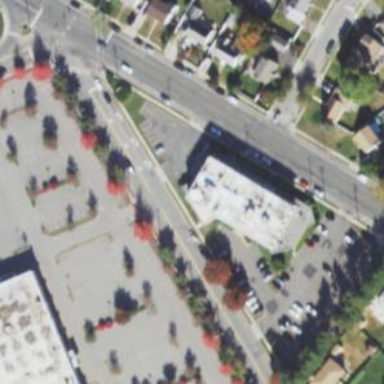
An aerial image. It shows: Commercial building.